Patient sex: M
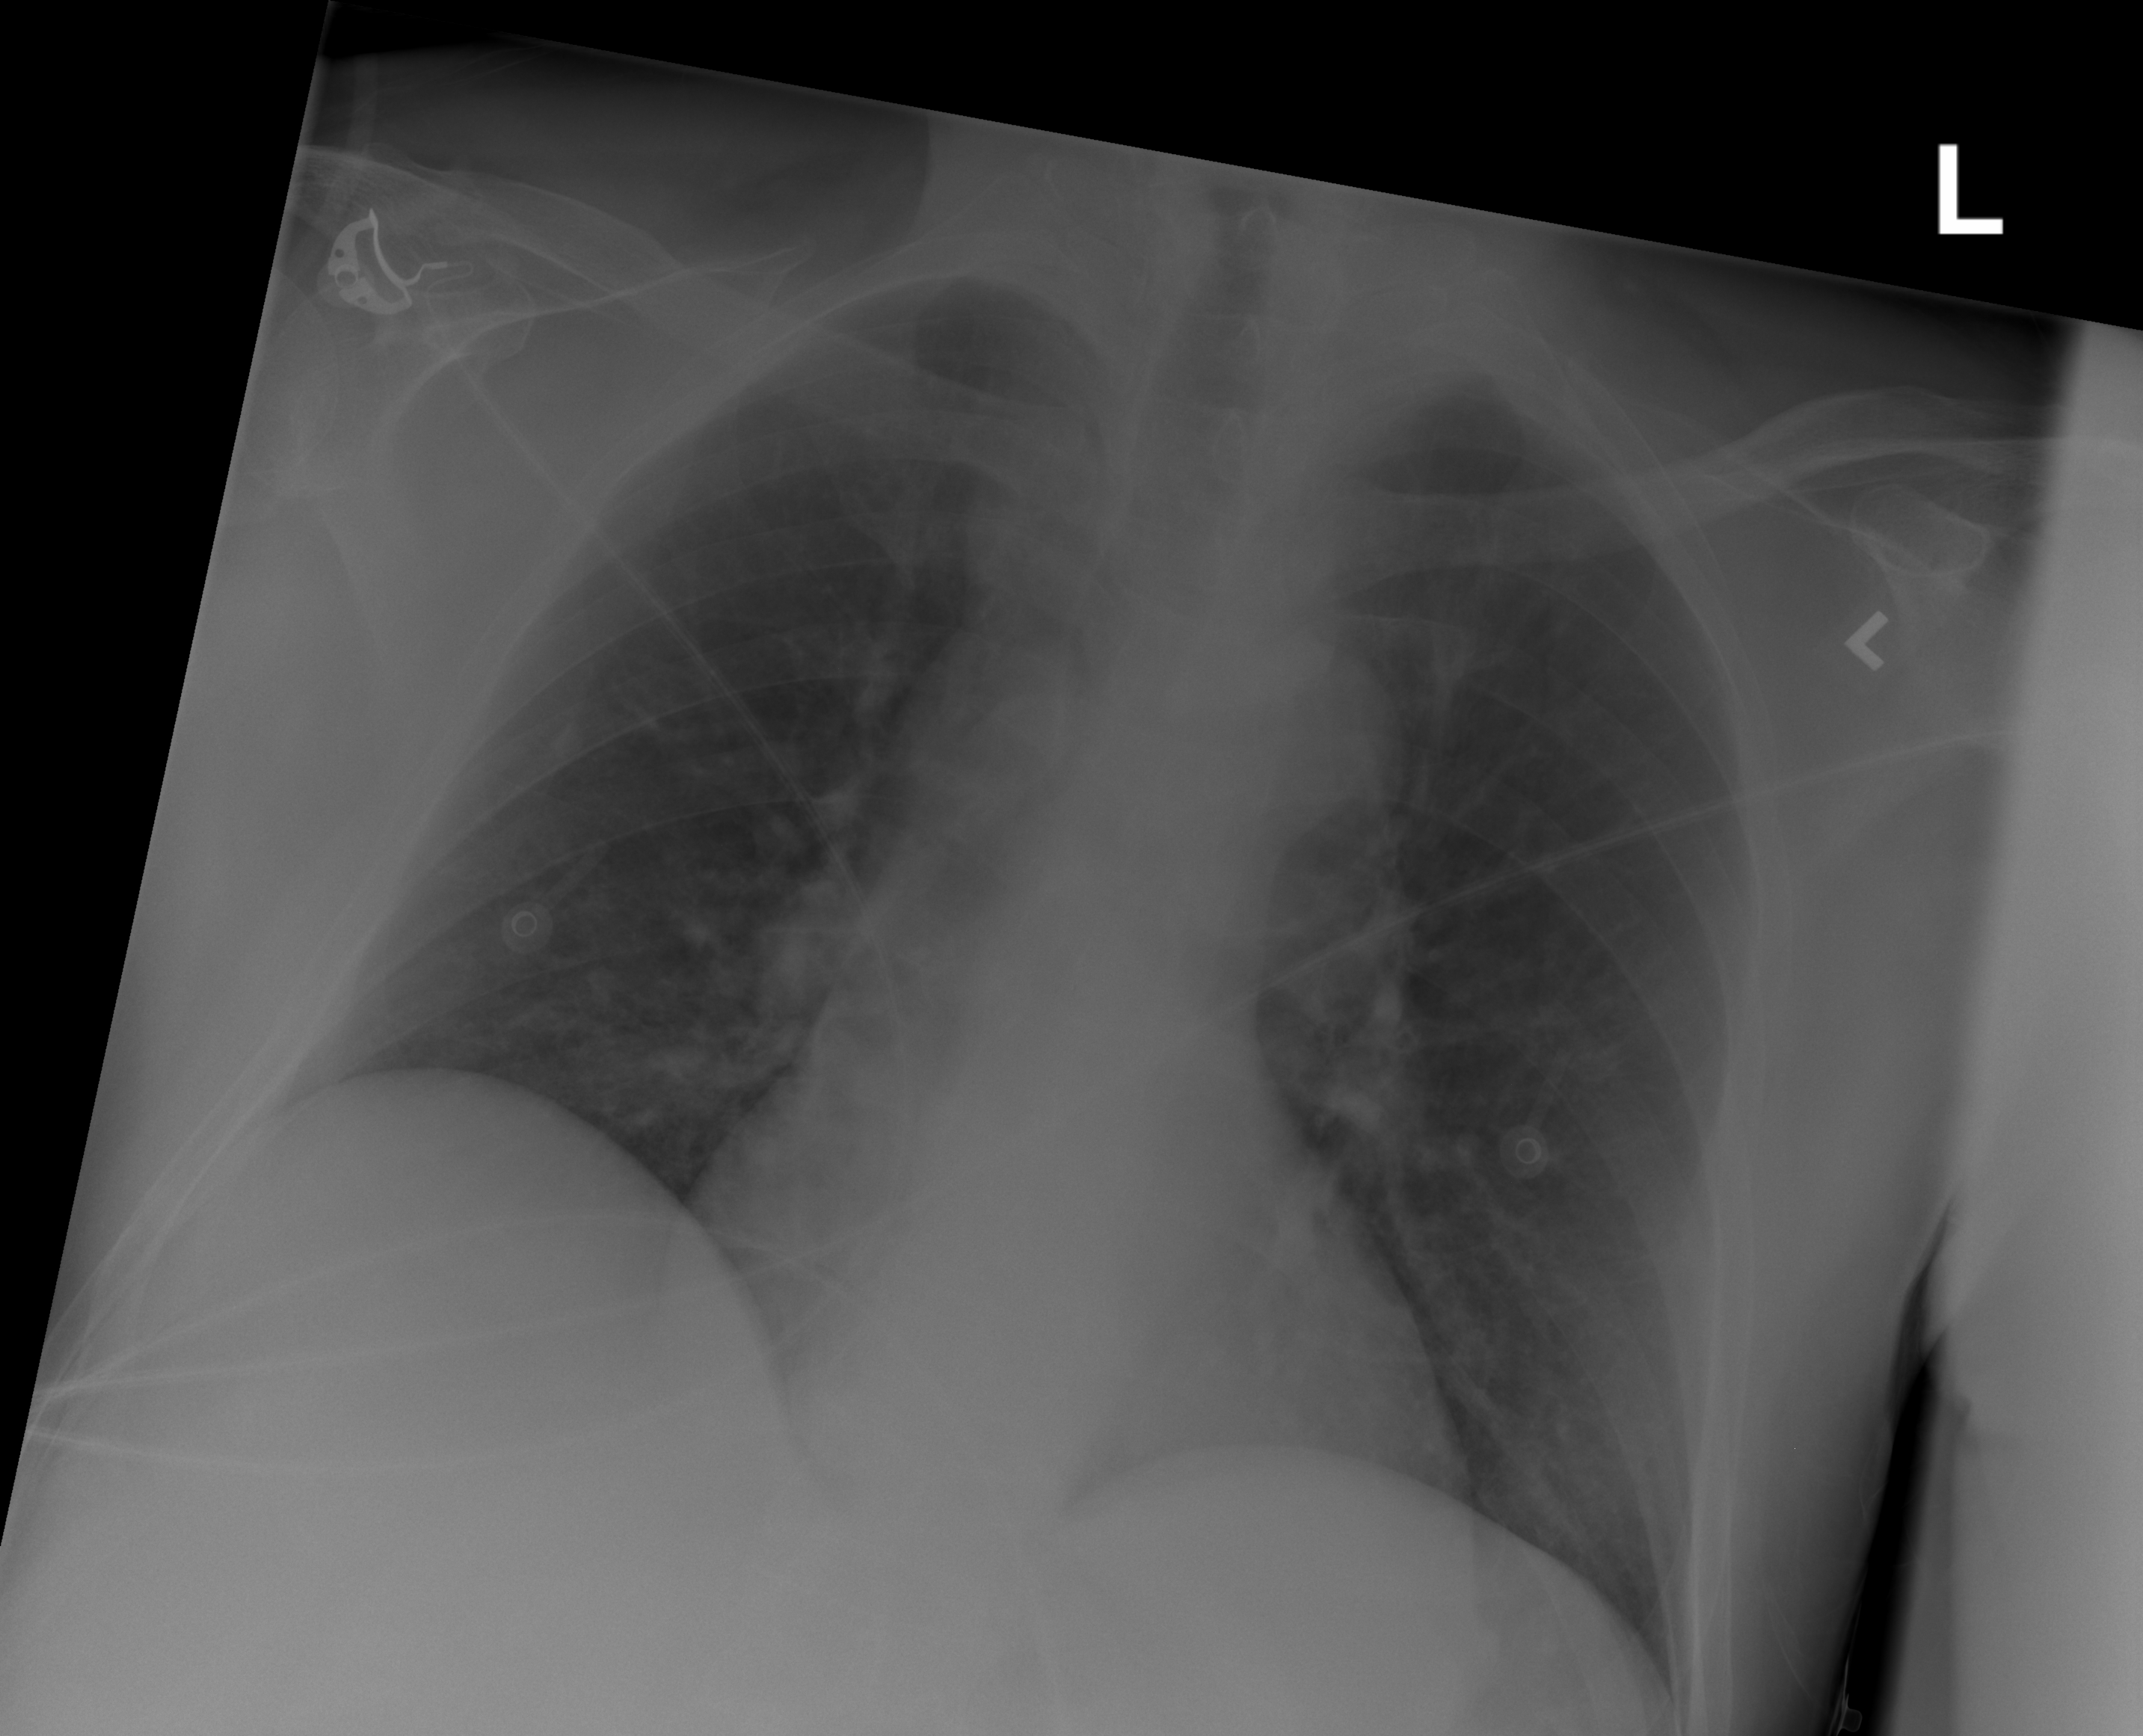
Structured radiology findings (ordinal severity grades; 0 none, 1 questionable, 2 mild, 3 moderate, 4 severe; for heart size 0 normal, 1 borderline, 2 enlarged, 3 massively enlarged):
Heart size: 0
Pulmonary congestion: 2
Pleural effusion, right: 0
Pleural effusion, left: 0
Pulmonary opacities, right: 0
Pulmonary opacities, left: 0
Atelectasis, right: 0
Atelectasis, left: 0